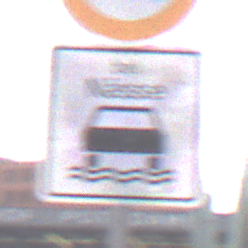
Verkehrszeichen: BeiNaesse
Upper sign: Geschwindigkeit100
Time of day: MorningAfternoon
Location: Outdoor (Urban)
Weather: Overcast
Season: NotSpecified
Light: Natural